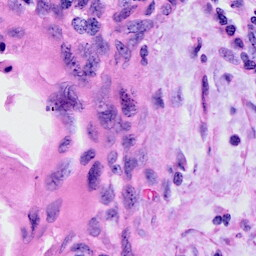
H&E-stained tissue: Cervix